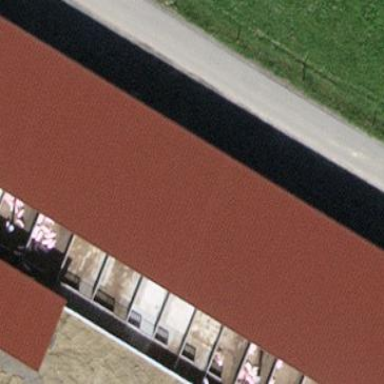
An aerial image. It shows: Sty building.